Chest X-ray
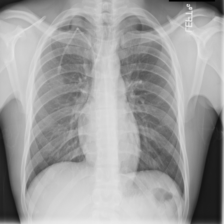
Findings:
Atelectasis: negative
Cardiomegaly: negative
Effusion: negative
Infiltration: negative
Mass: negative
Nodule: negative
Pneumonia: negative
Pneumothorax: negative
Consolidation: negative
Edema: negative
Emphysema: negative
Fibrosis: negative
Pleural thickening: negative
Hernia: negative